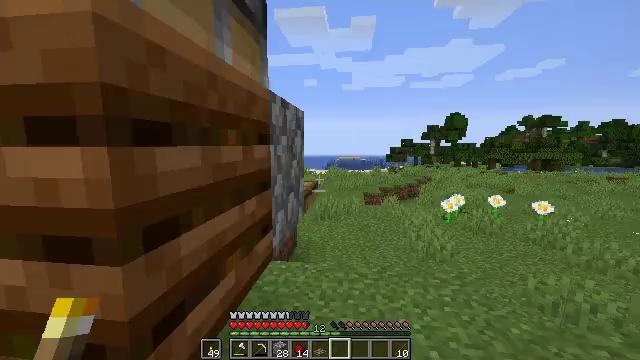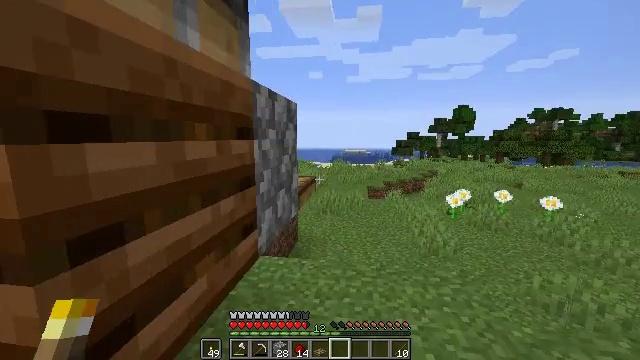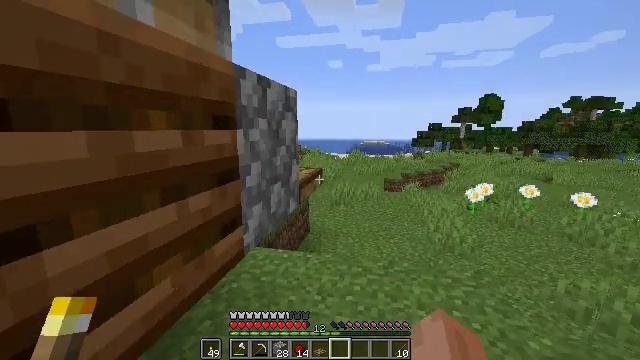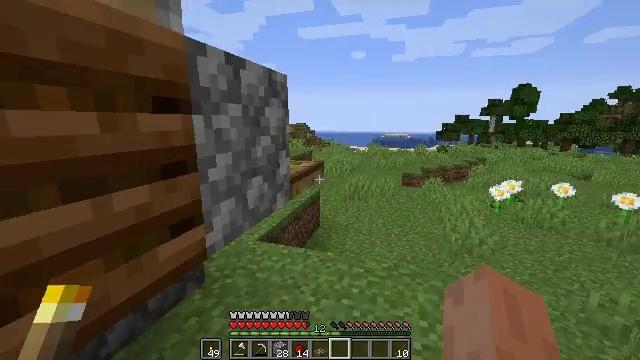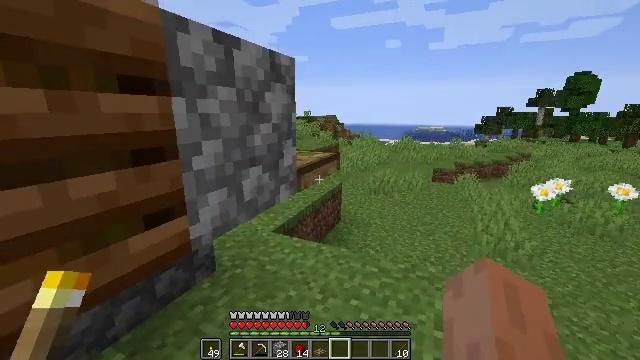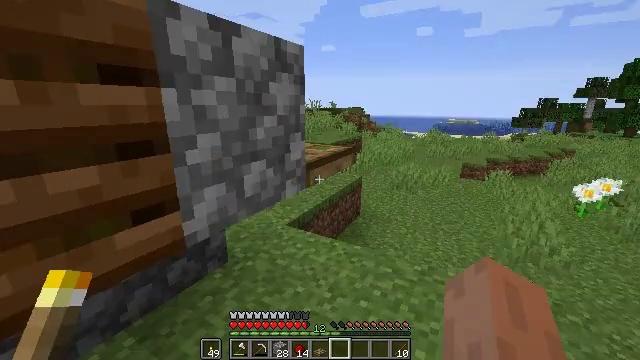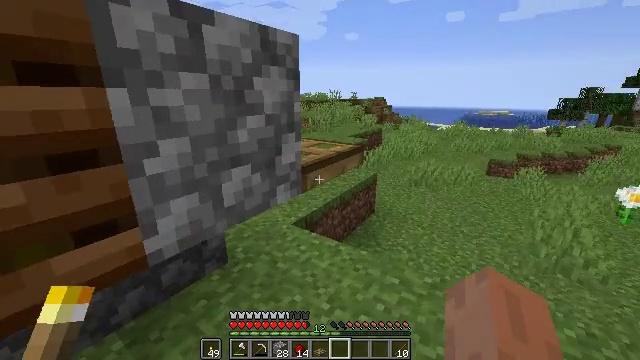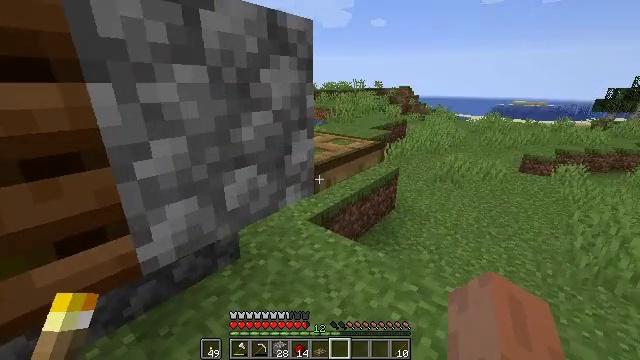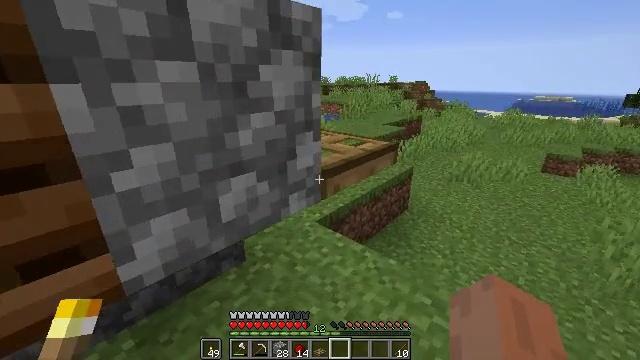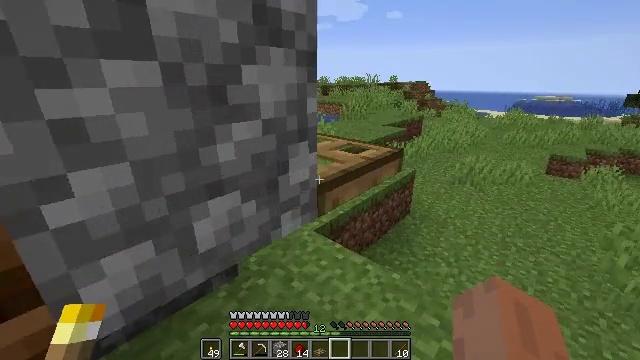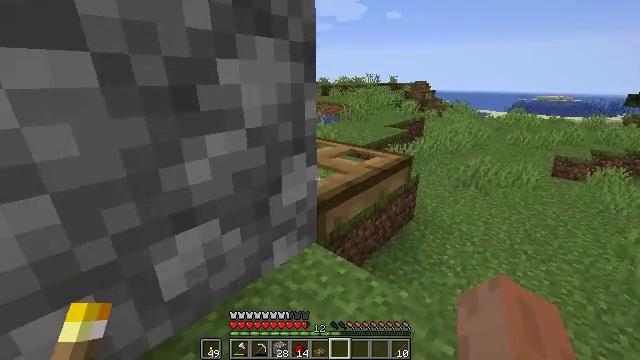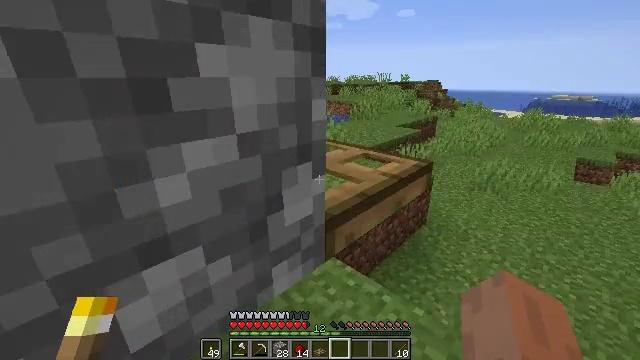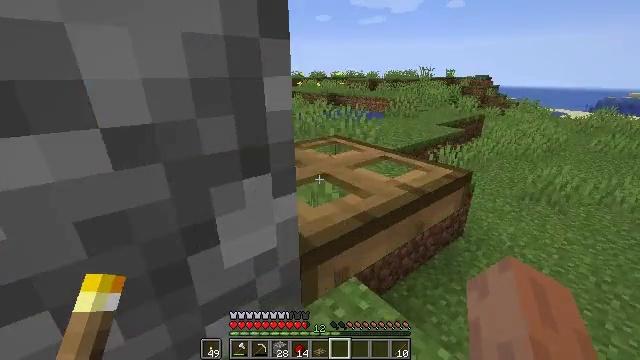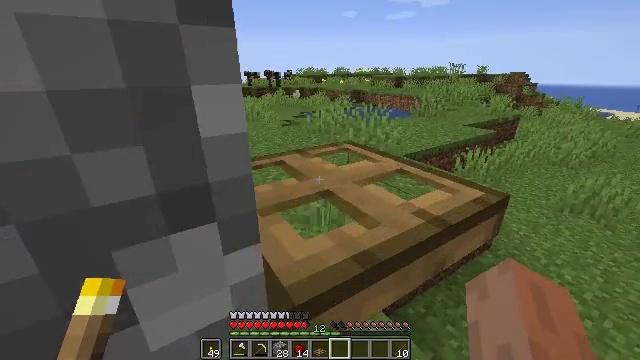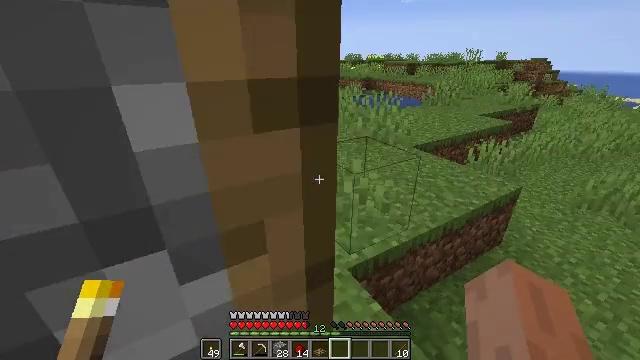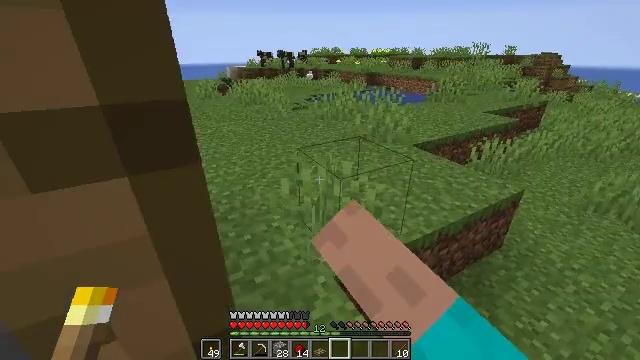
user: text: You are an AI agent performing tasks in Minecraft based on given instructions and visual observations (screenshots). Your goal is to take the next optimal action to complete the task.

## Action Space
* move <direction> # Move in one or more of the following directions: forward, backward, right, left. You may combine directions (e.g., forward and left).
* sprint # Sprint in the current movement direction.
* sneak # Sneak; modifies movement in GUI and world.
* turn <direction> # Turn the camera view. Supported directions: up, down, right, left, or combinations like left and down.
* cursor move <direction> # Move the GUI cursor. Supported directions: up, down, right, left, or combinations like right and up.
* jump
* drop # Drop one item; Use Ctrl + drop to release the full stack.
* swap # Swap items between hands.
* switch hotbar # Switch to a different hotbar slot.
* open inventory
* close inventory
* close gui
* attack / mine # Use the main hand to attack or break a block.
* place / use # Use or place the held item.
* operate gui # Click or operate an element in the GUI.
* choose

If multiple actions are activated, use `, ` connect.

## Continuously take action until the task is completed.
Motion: motion action
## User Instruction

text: Attack the composter to add it to your inventory.
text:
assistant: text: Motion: move forward and move right, turn left and down
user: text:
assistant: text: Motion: move forward and move right, turn left and down
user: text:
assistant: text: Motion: move forward and move right, turn left and down
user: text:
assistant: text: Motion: move forward and move right, turn left and down
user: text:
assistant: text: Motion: move forward and move right, turn left and down
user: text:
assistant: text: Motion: move forward, turn left and down
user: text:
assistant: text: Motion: move forward, turn left and down
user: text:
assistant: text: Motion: move forward, turn left and down
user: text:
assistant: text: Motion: move forward
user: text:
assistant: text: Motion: move forward
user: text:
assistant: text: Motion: move forward and move right, turn left
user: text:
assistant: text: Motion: move forward and move right, turn left and down
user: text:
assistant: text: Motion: move forward, turn left
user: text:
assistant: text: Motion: move forward, turn left and down, use / place
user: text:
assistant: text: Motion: move forward, turn left and down, use / place
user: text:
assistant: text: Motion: move forward, turn left and down, use / place
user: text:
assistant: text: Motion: move forward and move right, turn left and down
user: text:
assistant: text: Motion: move forward and move right, turn left and down
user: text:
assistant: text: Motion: move forward and move right, turn left and down
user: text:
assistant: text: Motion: move forward, turn left and up
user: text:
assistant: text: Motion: move forward
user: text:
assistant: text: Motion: move forward, turn left
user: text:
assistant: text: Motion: move forward, turn left
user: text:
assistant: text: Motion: turn left and up
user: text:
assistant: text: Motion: turn left and up
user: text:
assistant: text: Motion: turn left and up
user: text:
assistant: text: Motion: turn left and up
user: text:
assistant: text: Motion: turn left and up
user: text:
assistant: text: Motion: turn left and up
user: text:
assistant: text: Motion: move forward, turn left